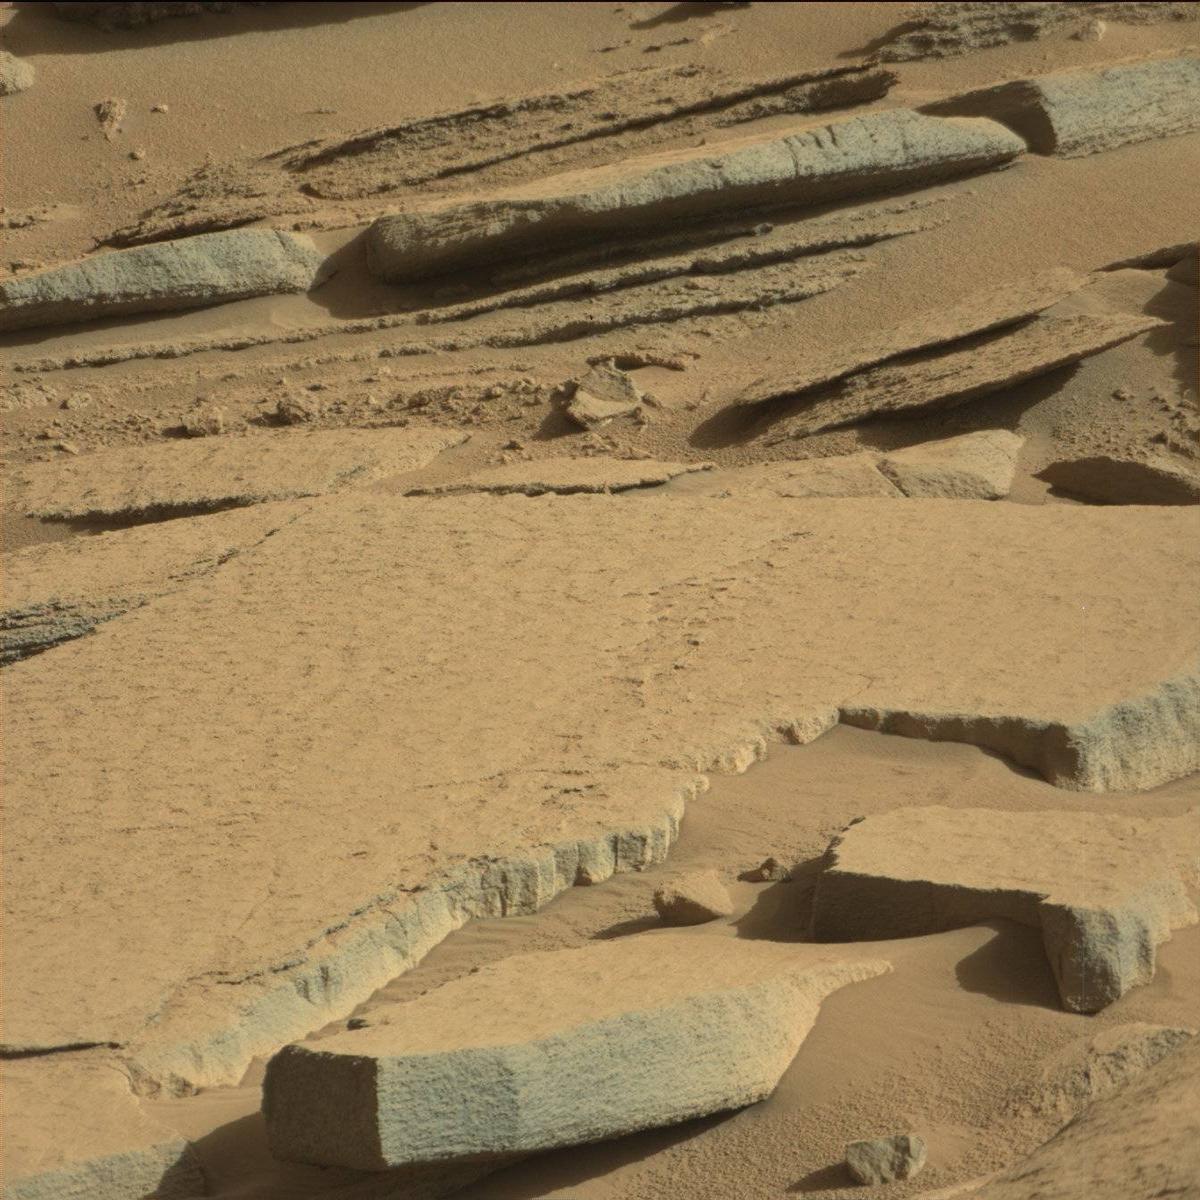
Terrain classes present: Bedrock, Rock, Sand / Soil